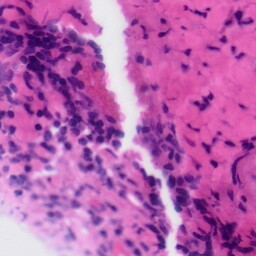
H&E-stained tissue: Tonsil